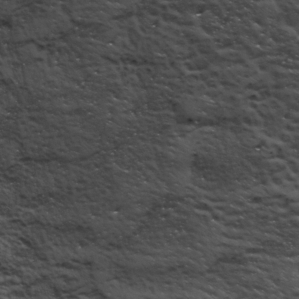
Label: frost